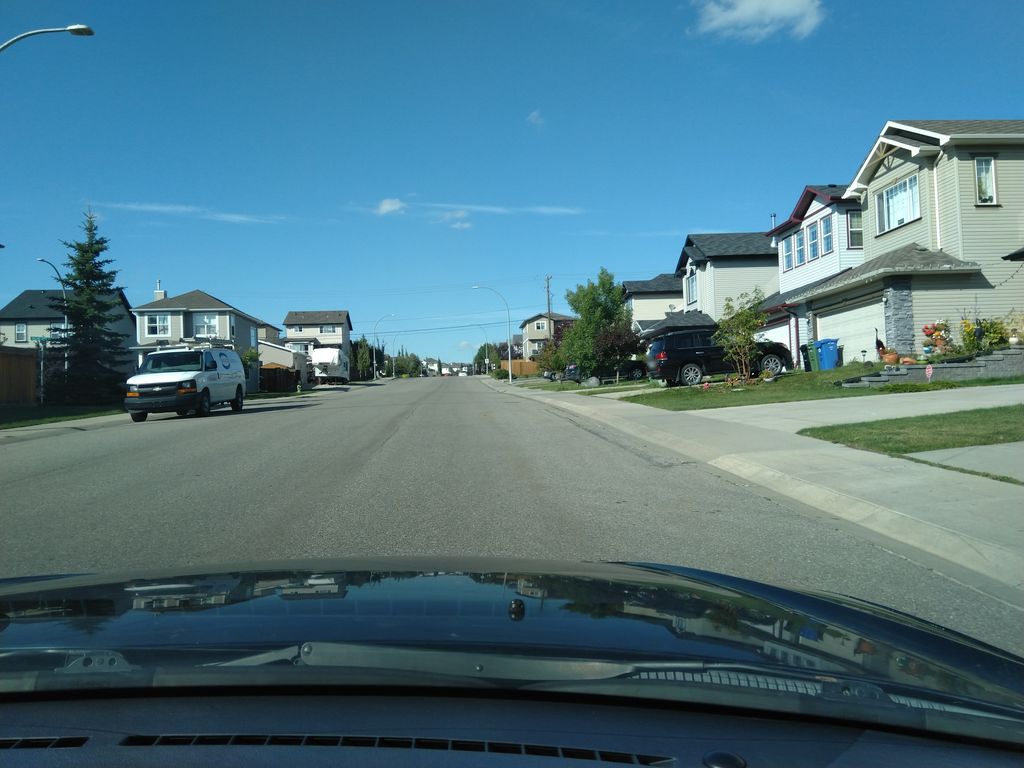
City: calgary